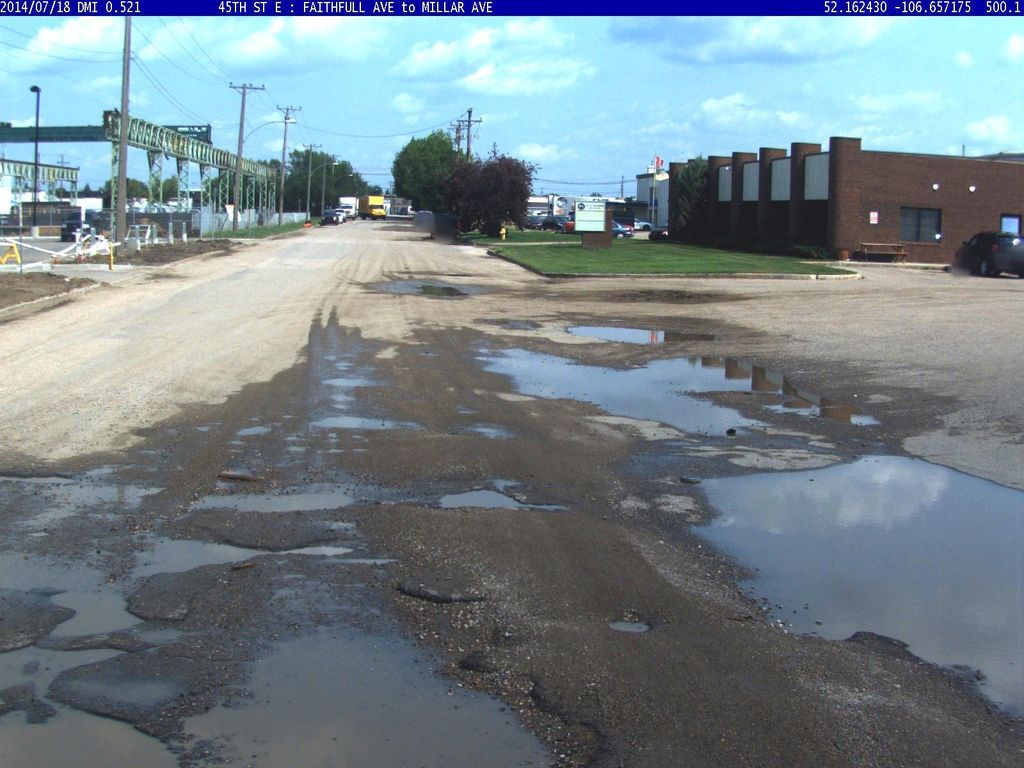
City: saskatoon